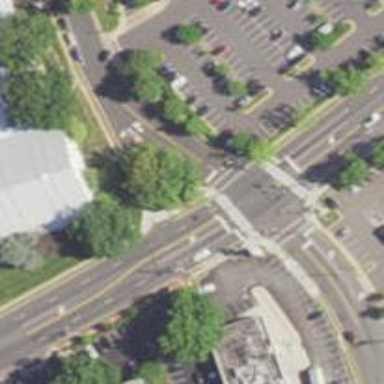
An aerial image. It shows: Crossing with line markings on the road.